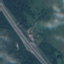
Label: Highway